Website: walmart
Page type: store-pickup
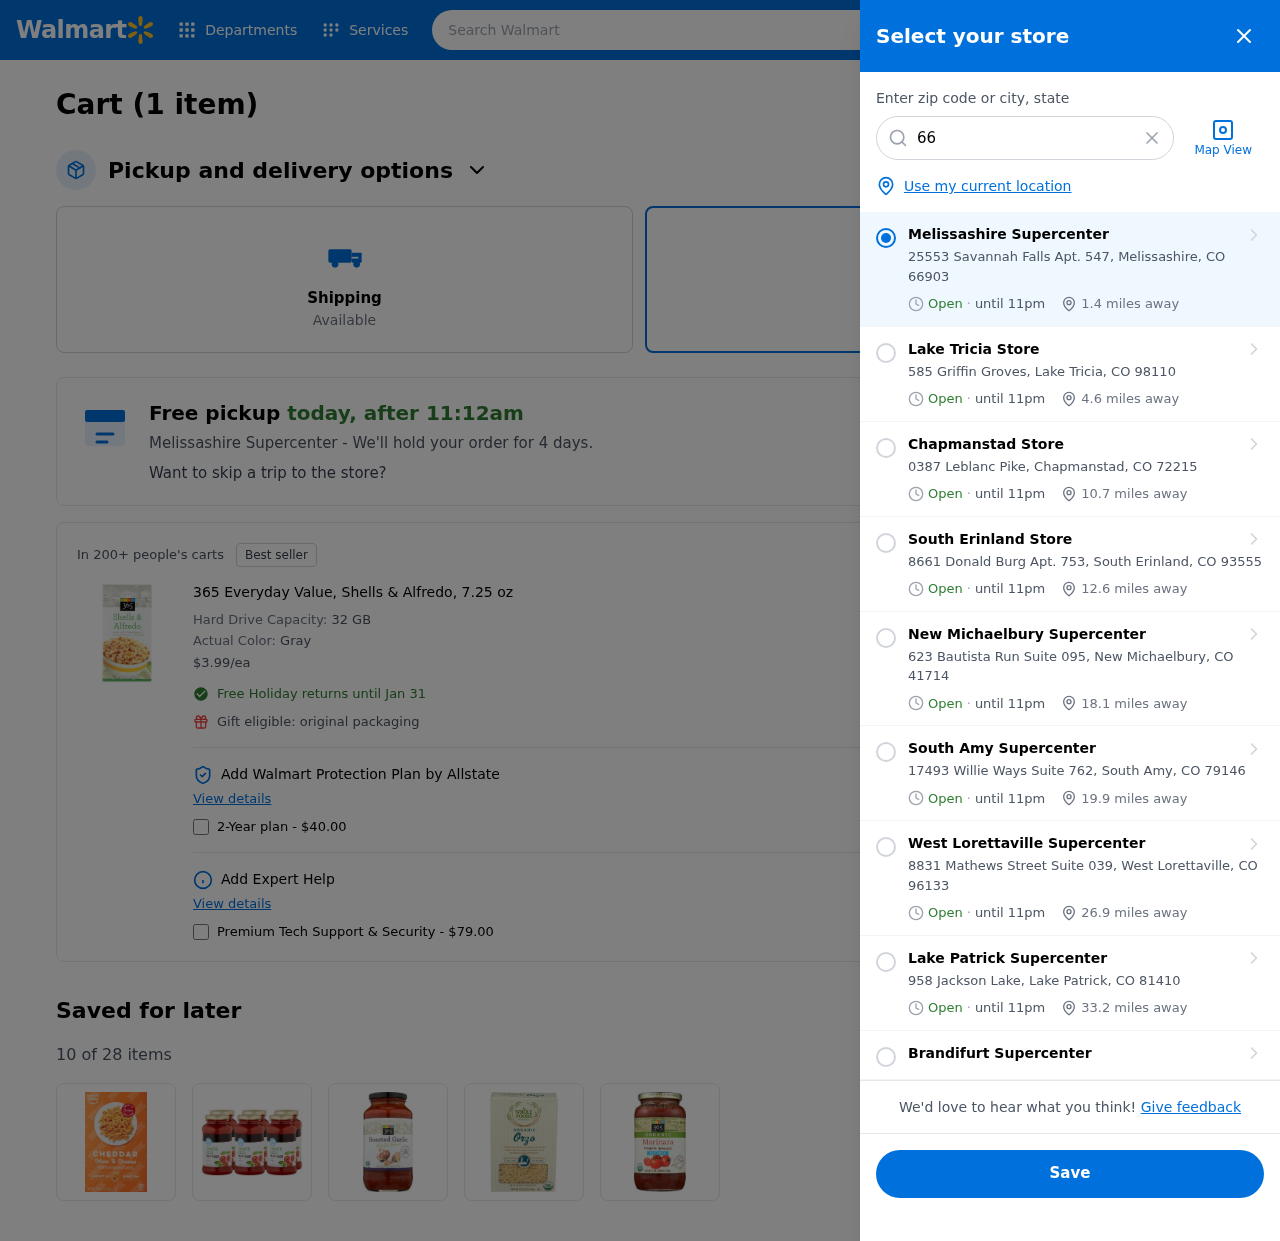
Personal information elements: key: PII_CITY
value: Melissashire
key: PII_CITY
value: Melissashire Supercenter
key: PII_CITY_STATE_ZIP
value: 25553 Savannah Falls Apt. 547, Melissashire, CO 66903
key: PII_LOCATION1_CITY
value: Lake Tricia Store
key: PII_LOCATION1_CITY_STATE_ZIP
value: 585 Griffin Groves, Lake Tricia, CO 98110
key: PII_LOCATION2_CITY
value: Chapmanstad Store
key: PII_LOCATION2_CITY_STATE_ZIP
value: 0387 Leblanc Pike, Chapmanstad, CO 72215
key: PII_LOCATION3_CITY
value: South Erinland Store
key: PII_LOCATION3_CITY_STATE_ZIP
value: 8661 Donald Burg Apt. 753, South Erinland, CO 93555
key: PII_LOCATION4_CITY
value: New Michaelbury Supercenter
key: PII_LOCATION4_CITY_STATE_ZIP
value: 623 Bautista Run Suite 095, New Michaelbury, CO 41714
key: PII_LOCATION5_CITY
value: South Amy Supercenter
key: PII_LOCATION5_CITY_STATE_ZIP
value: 17493 Willie Ways Suite 762, South Amy, CO 79146
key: PII_LOCATION6_CITY
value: West Lorettaville Supercenter
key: PII_LOCATION6_CITY_STATE_ZIP
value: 8831 Mathews Street Suite 039, West Lorettaville, CO 96133
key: PII_LOCATION7_CITY
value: Lake Patrick Supercenter
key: PII_LOCATION7_CITY_STATE_ZIP
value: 958 Jackson Lake, Lake Patrick, CO 81410
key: PII_LOCATION8_CITY
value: Brandifurt Supercenter
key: PII_POSTCODE
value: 66903
Product elements: key: PRODUCT1_NAME
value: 365 Everyday Value, Shells & Alfredo, 7.25 oz
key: PRODUCT1_PRICE
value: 3.99
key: PRODUCT1_DESC
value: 32 GB
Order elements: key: ORDER_NUM_ITEMS
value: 1
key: ORDER_NUM_ITEMS
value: Cart (1 item)
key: ORDER_DELIVERY_DATE
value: today, after 11:12am
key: ORDER_ITEM1_QUANTITY
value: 1
Search elements: key: HEADER_SEARCH
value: Search Walmart
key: SEARCH_LOCATION
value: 66903